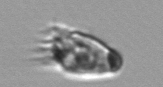
Label: Paratontonia_gracillima